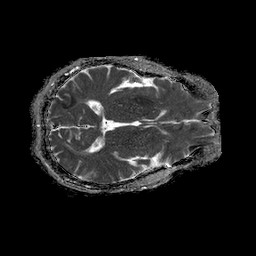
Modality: ADC
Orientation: axial
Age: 59
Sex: male
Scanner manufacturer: philips
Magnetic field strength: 1.5 T
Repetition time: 4.6 s
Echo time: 0.08941 s